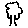
Label: tree